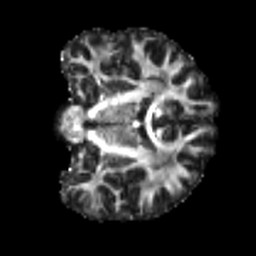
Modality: FA
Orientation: coronal
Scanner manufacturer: siemens
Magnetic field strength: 3 T
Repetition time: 4 s
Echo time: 0.0594 s